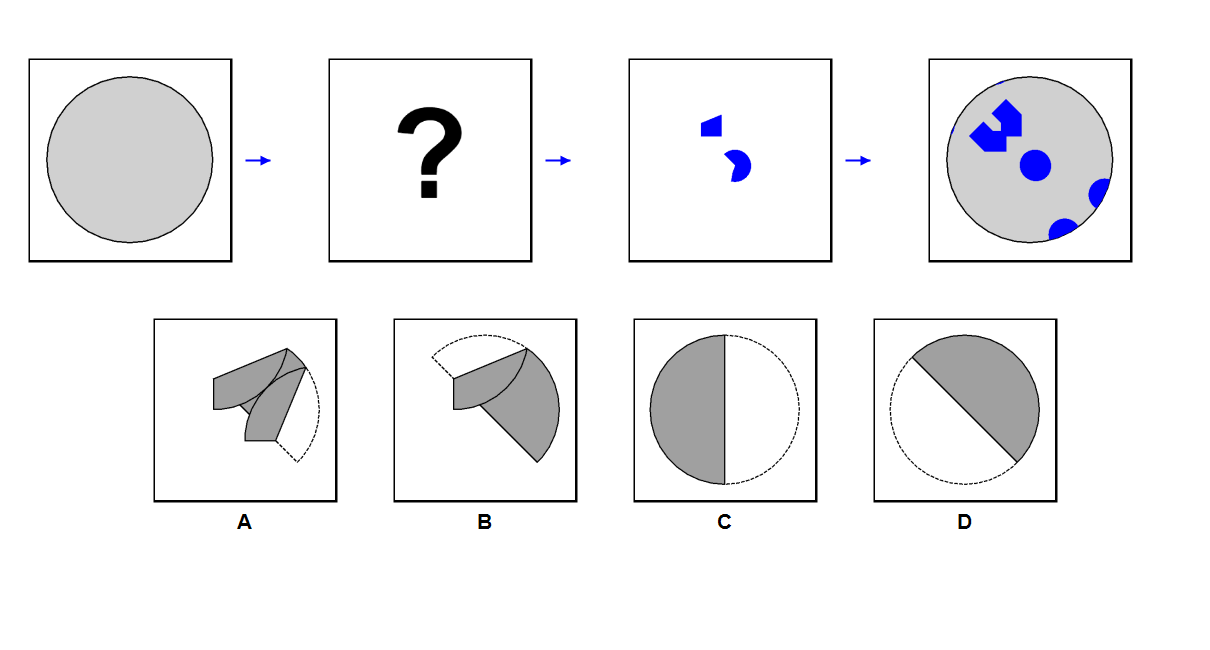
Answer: C